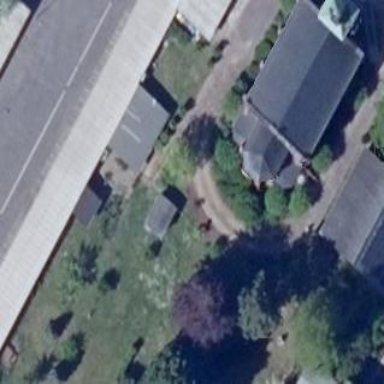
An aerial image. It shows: Group of garages.